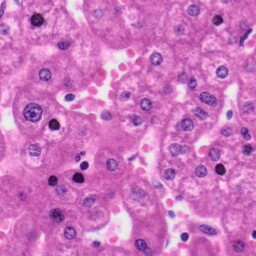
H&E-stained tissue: Liver